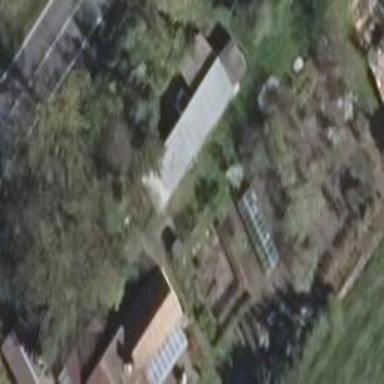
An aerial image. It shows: Flat roof building with grey roof.